Question: My project is an ASP.Net website that connects to an SQL database.
It compiles fine locally in Visual Studio, but once it is hosted (myWindowsHosting.com) it throws this error:
'''
Description: An error occurred during the compilation of a resource required to service this request. Please review the following specific error details and modify your source code appropriately.
Compiler Error Message: CS0246: The type or namespace name 'IDefaultView' could not be found (are you missing a using directive or an assembly reference?)
Source Error:
Line 9: namespace HFDB2
Line 10: {
Line 11: public partial class Default : System.Web.UI.Page, IDefaultView
Line 12: {
Line 13: public event EventHandler btnNextClicked;
'''
In this example I am trying to implement an Interface to the Default webform. But a similar error occurs for any class I try to reference.
Does it have anything to do with my folder structure?

My classes are not in an App_Code folder because apparently you dont need one for websites. I tried putting them in an App_Code folder anyway, but it gave a different error.
Note that I uploaded everything you see inside my project folder to the host.
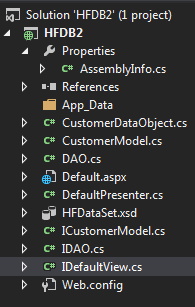
Answer: I was deploying my application incorrectly. As Ben Robinson's comment says:
> Never deploy source code. The easiest way of creating your collection of files to deploy is to use the Publish option in visual studio.